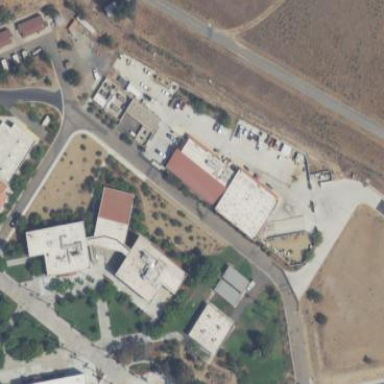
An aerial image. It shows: School building.